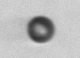
Label: bead